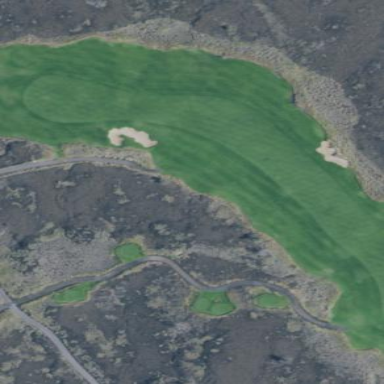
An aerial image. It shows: Golf rough area.